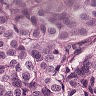
Metastatic tissue present: yes